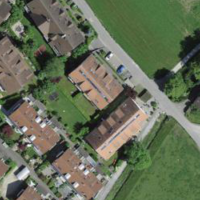
EUNIS habitat code: 55
Species observed at this site:
Lonicera acuminata